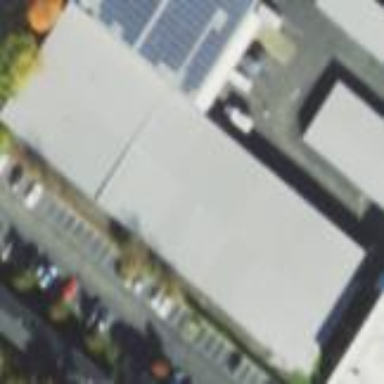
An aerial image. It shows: Industrial building.